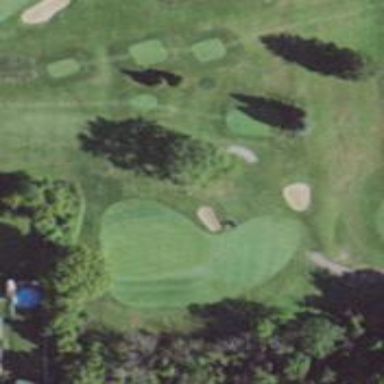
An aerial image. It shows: Golf hole.